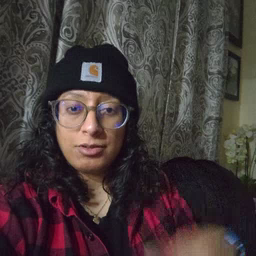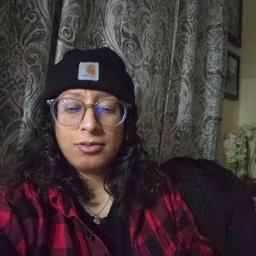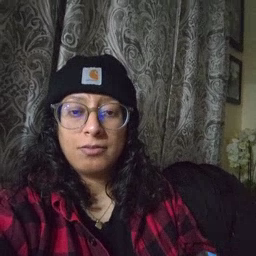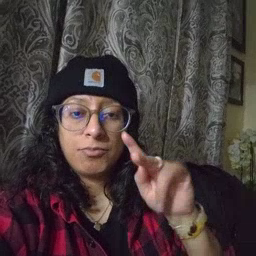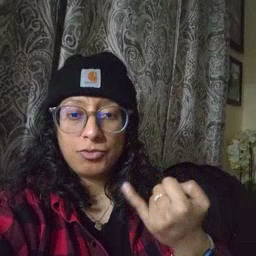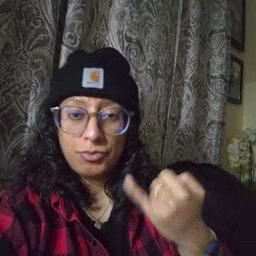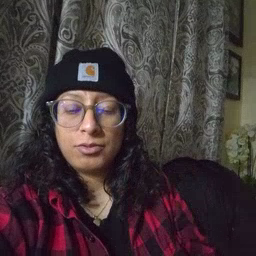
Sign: pajamas